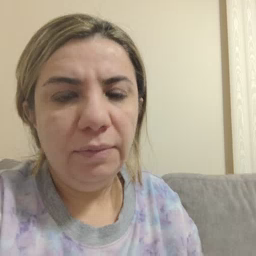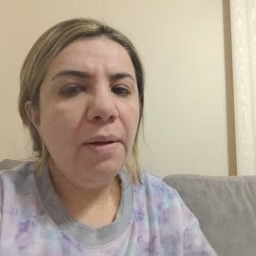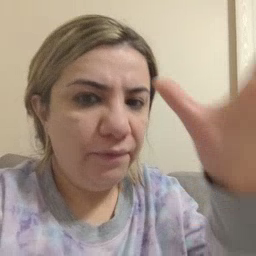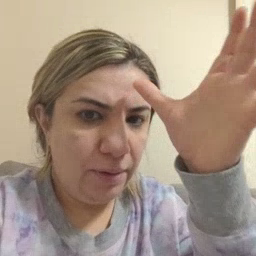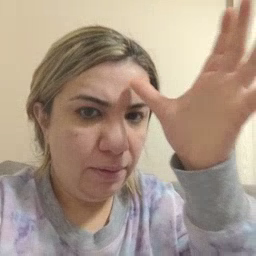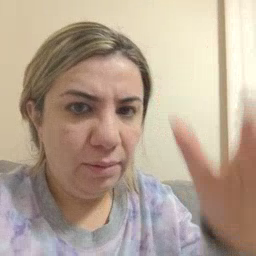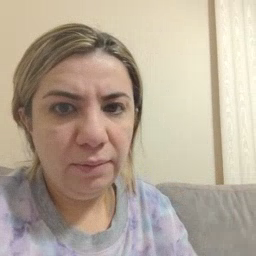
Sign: dad